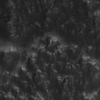
Label: not_dusty